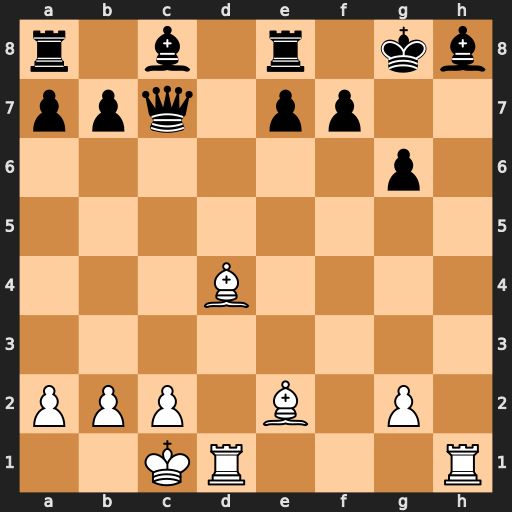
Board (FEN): r1b1r1kb/ppq1pp2/6p1/8/3B4/8/PPP1B1P1/2KR3R
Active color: w
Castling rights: -
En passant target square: -
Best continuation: Rxh8#